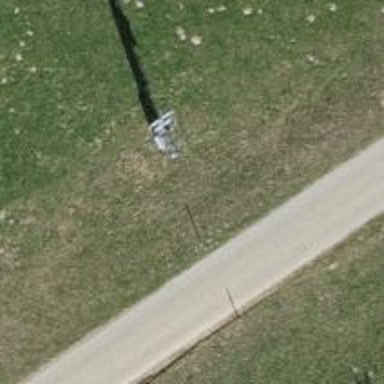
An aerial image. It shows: Power pole.